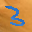
Label: 3